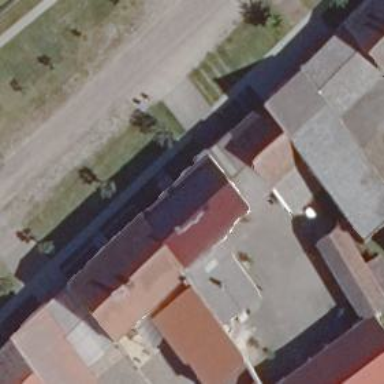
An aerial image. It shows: House with gabled roof oriented along the building.